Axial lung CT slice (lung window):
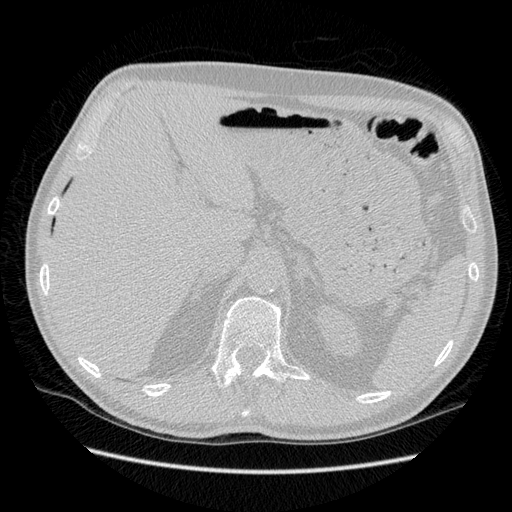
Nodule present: no